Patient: sex M, age 45
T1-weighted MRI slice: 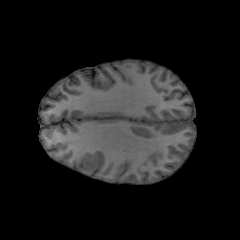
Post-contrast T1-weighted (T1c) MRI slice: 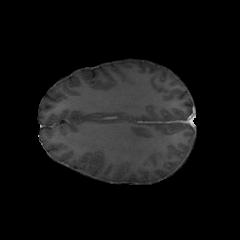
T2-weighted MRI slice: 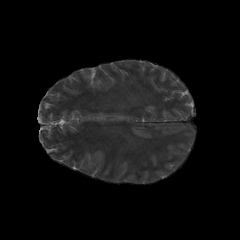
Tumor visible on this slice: no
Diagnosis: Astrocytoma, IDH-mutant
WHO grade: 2